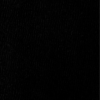
Label: dusty